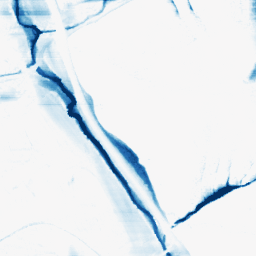
Category: morphological
Decomposition family: morphological_rect
Decomposition parameters: operation: closing
width: 50
height: 5
Upsampling method: quadratic
Upsampling parameters: scale: 8
Upsampling scale: 8